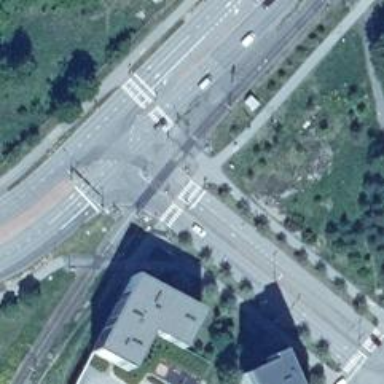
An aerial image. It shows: Asphalt cycleway with crossing.